Question: This is my firebase database and table:
.
I want to retrieve data from table 'active' by using userID. I tried it like this in my file.
'''
getCurrentUserData(userID){
return new Observable(obs => {
this.db.list('/active')
.valueChanges()
.subscribe(res => {
console.log(res)
})
});
}
'''
assume current userID 'userID = "oiV0Q09hLbWv0nhFUeFd94aWF3f1"' and that .I want to get current user details only.Using that code i receive all data in table.How can get only current user data using UserID.How can i edit my code ?
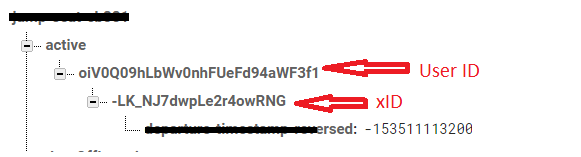
Answer: Based on the angulafire2 <URL>, I think you should do like the following. In other words, you should narrow your query in such a way the filtering is done at the level of the database itself and not on the client side.
'''
getCurrentUserData(userID){
return new Observable(obs => {
this.db.list('/active', ref => ref.orderByKey().equalTo('oiV0Q09hLbWv0nhFUeFd94aWF3f1'))
.valueChanges()
.subscribe(res => {
console.log(res)
})
});
}
'''
Note that the angulafire2 doc gives also some explanations about Dynamic Querying.
You can also read the Firebase doc about querying, <URL>, which gives more details on querying techniques.